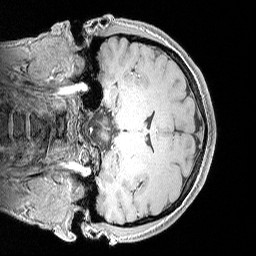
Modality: MP2RAGE
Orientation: coronal
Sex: male
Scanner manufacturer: siemens
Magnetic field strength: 3 T
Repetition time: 5 s
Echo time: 0.00292 s